高三 · 算术
(12 分) 设有数列 $1 ， 2 ， 2 ， 3 ， 3 ， 3 ， 4 ， 4 ， 4 ， 4 ， \ldots$

(1) 问 10 是该数列的第几项到第几项?

(2) 求第 100 项;

(3) 求前 100 项的和.
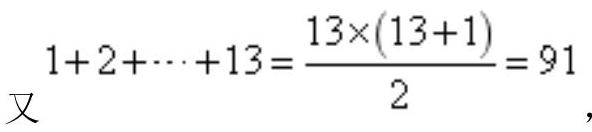
答案: (1) 该数列的第 46 项到第 55 项;（2）14;（3） 945 .
解析: 将已知数列分组: 第一组一个“1”; 第二组两个; 第三组三个“3”;第四组四个 $4  ; \ldots$（1）易知“ 10 ”皆出现在第十组, 由于前九组中共有 $1+2+\cdots+9=45$ (项),因此 10 是该数列的第 46 项到第 55 项.（2）由于 $1+2+\cdots+n<100$, 即使 $\frac{n(n+1)}{2}<100$ 成立的最大自然数为 13 , 因此第 100 项为 14(3) 由（2）知, 前 100 项的和为 $S_{100}=1 	imes 1+2 	imes 2+\cdots+13 	imes 13+9 	imes 14=945$